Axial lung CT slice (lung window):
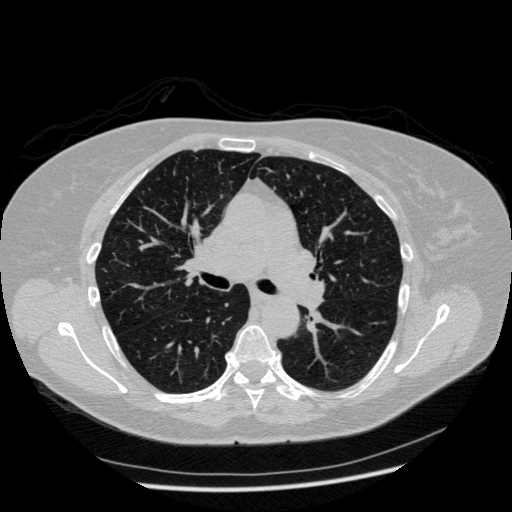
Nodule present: no